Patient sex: F
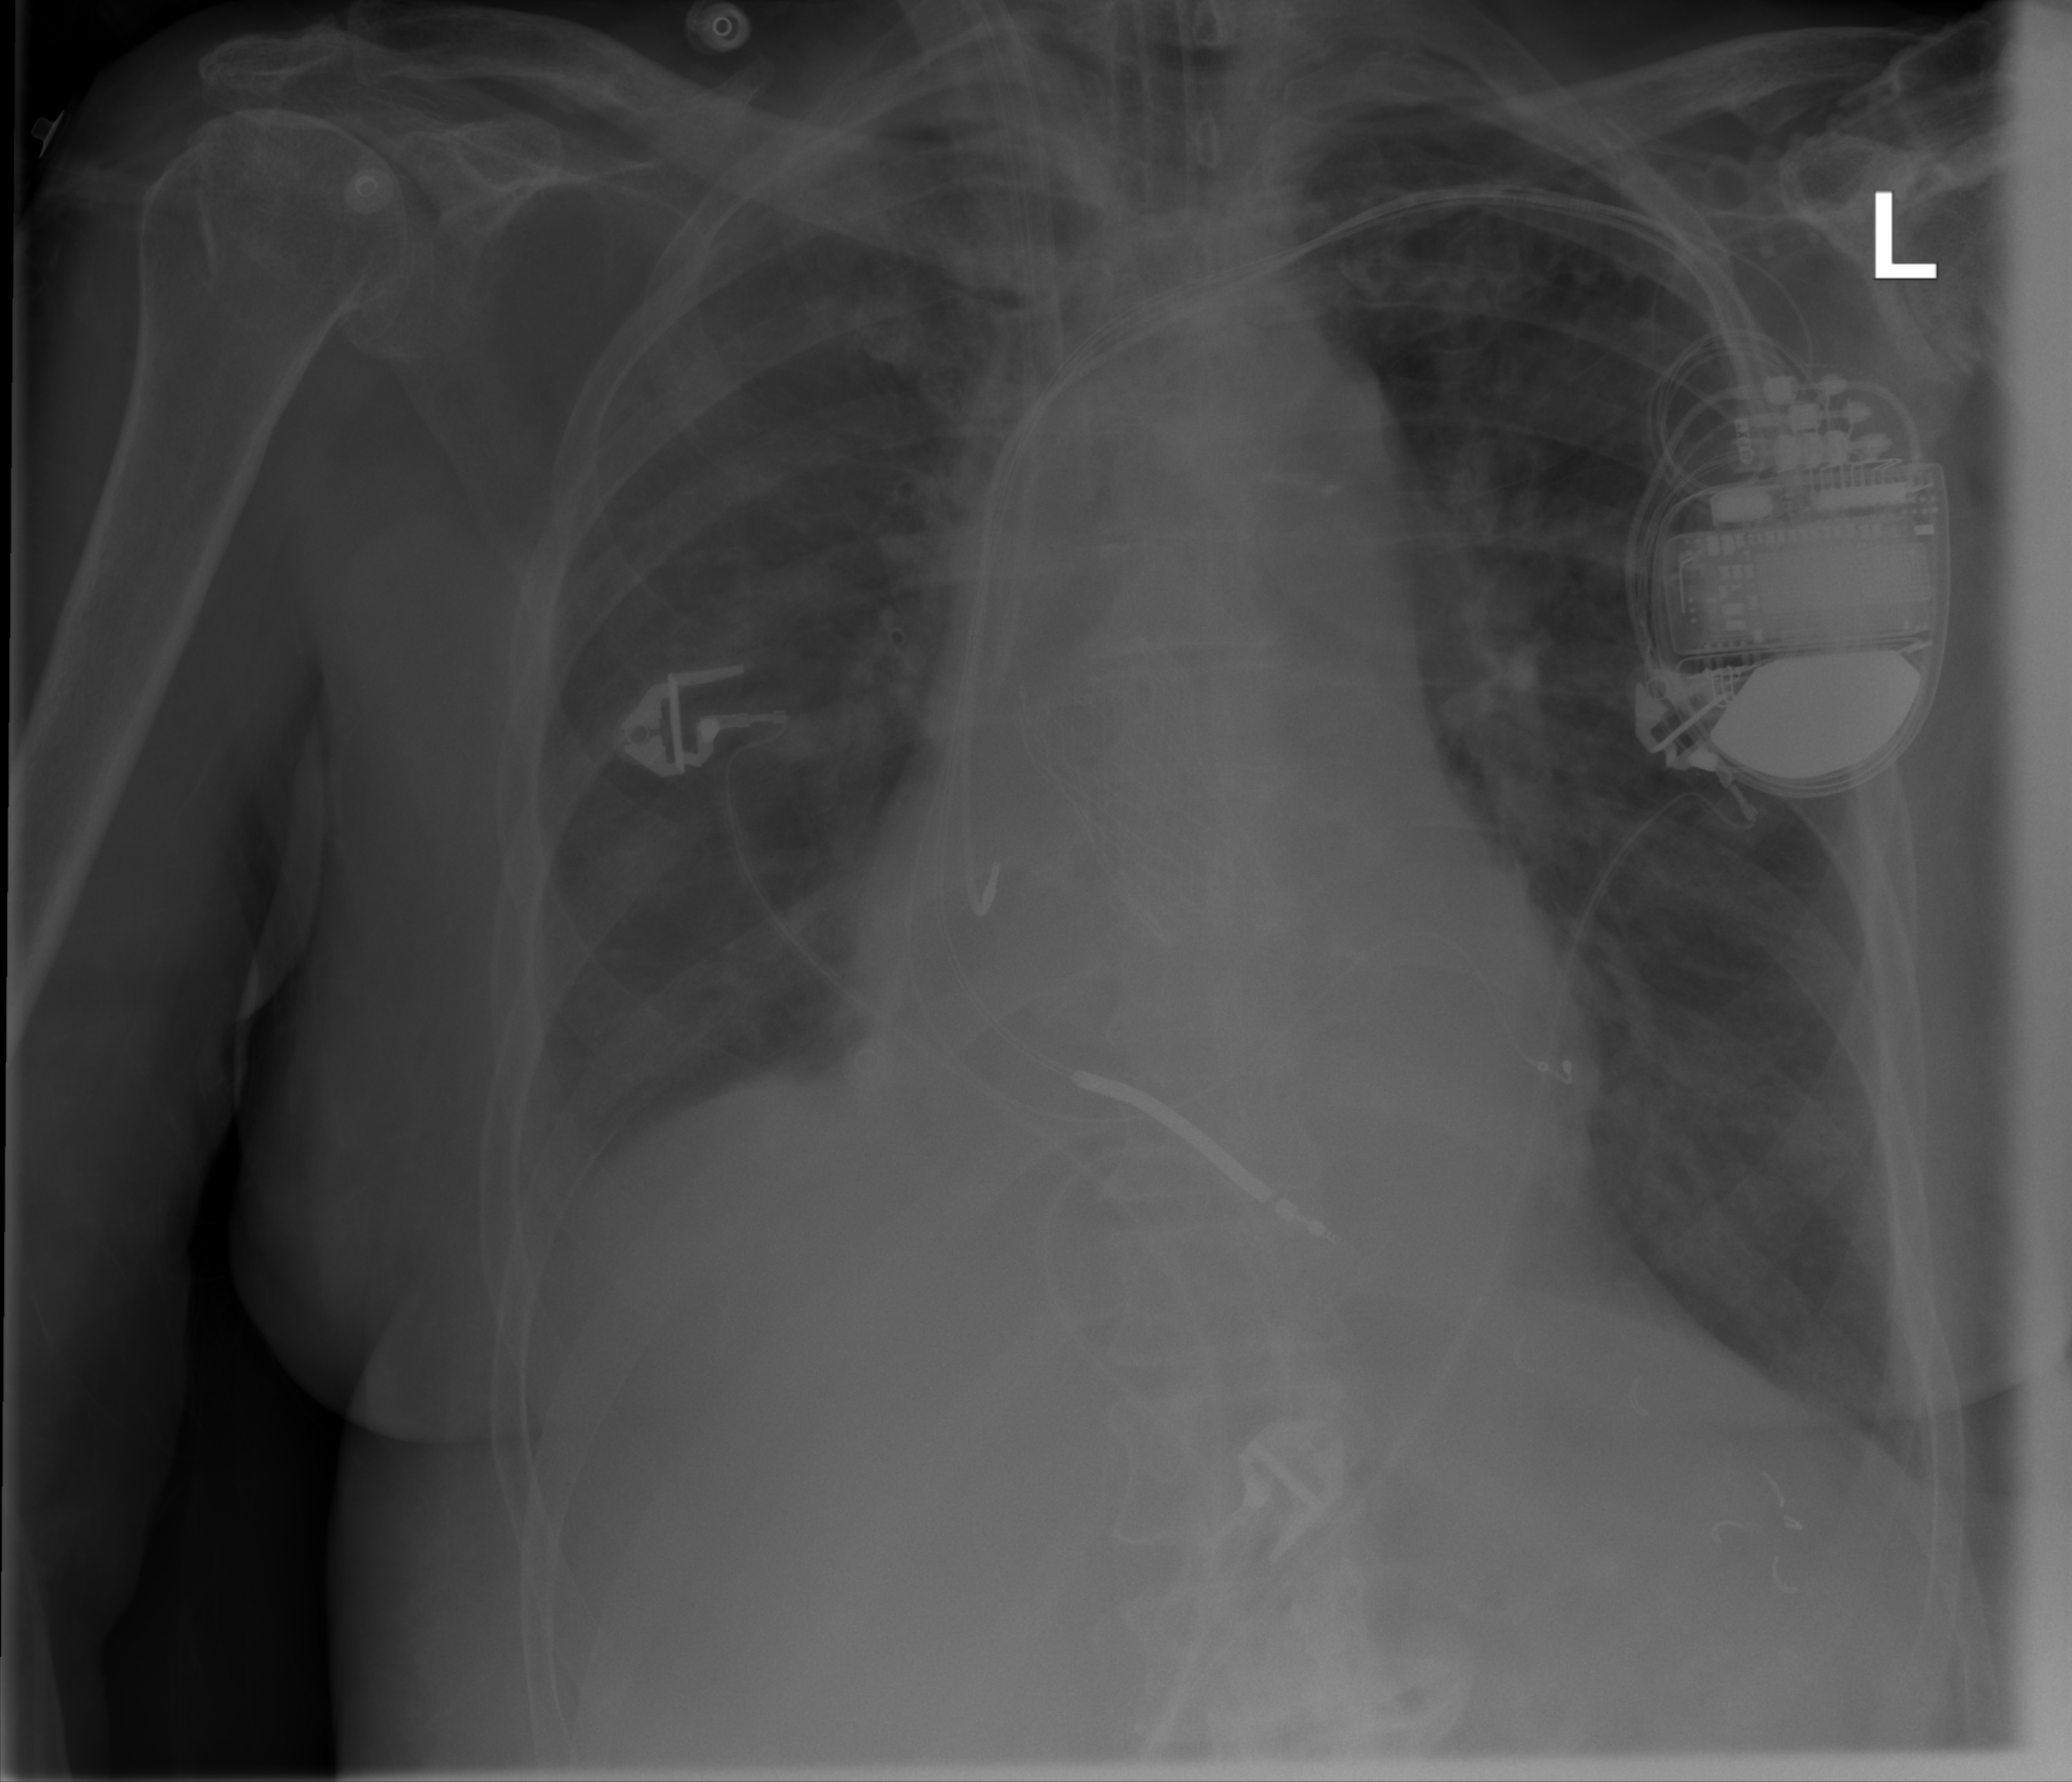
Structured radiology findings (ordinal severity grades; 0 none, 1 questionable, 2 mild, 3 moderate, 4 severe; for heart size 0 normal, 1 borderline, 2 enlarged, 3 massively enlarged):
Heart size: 0
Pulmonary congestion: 0
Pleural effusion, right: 2
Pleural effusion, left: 2
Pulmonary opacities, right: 0
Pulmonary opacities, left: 0
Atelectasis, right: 0
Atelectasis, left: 0